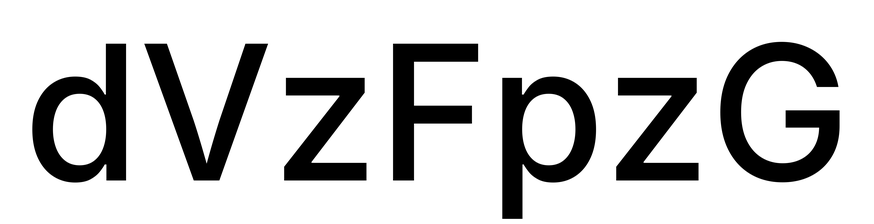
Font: Inter_Medium